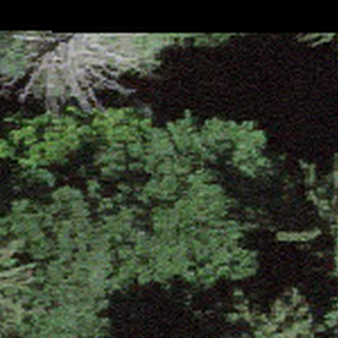
Label: other